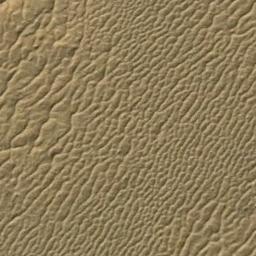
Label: desert